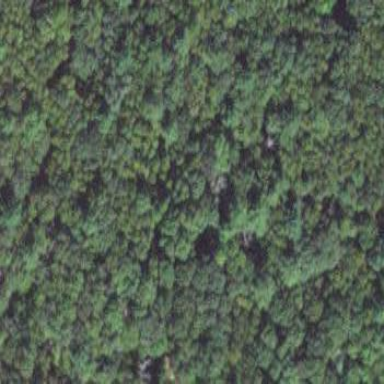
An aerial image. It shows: Mixed woodland area with various types of leaves.